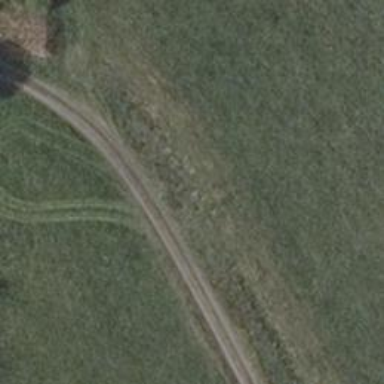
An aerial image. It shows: Track road with grade4 tracktype.